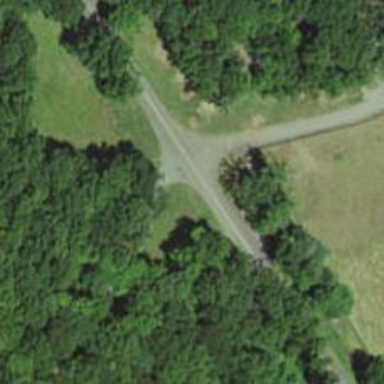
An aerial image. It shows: Tertiary road.